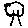
Label: tree